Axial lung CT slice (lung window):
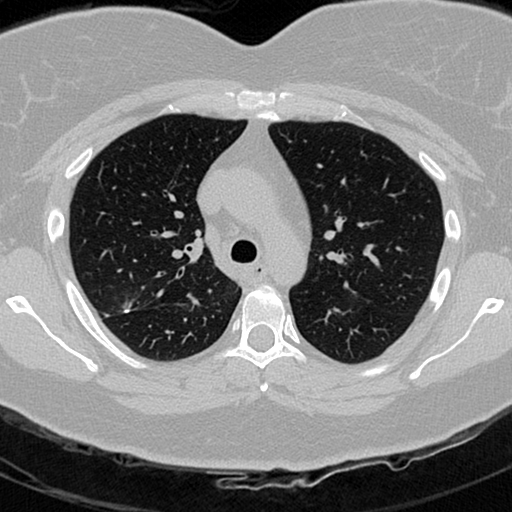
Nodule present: no